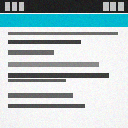
Screen state: on